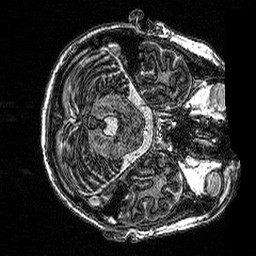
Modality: MP2RAGE
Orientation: axial
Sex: male
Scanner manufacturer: siemens
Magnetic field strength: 3 T
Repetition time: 5 s
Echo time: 0.00292 s